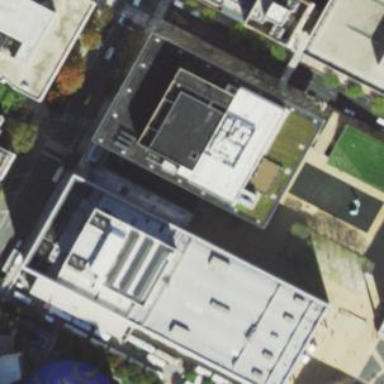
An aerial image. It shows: Building with concrete roof.